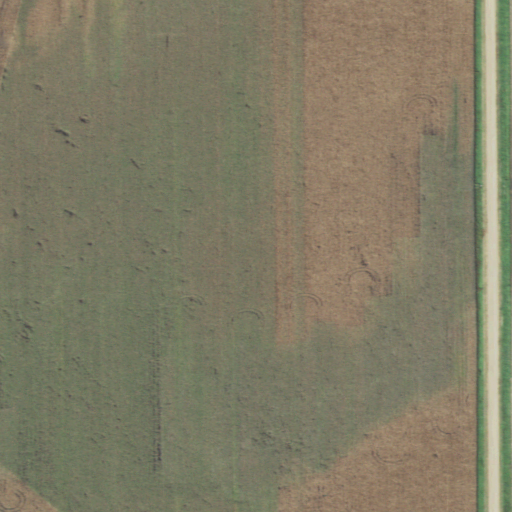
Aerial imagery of plain(s) in Minnesota named Manyaska Lakebed containing cultivated crops, low intensity development, open development, medium intensity development, and high intensity development